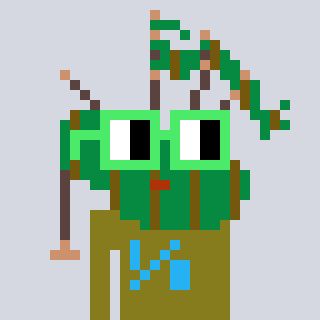
a pixel art character with square light green glasses, a bagpipe-shaped head and a gunk-colored body on a cool background